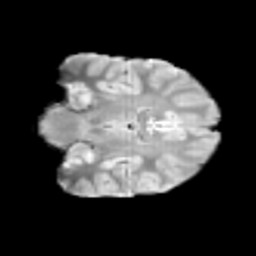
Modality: T2w
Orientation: coronal
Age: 12
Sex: male
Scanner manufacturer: siemens
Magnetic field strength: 3 T
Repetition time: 3.8 s
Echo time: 0.07 s